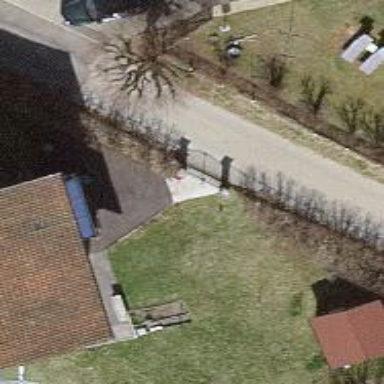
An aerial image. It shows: Hedge barrier.